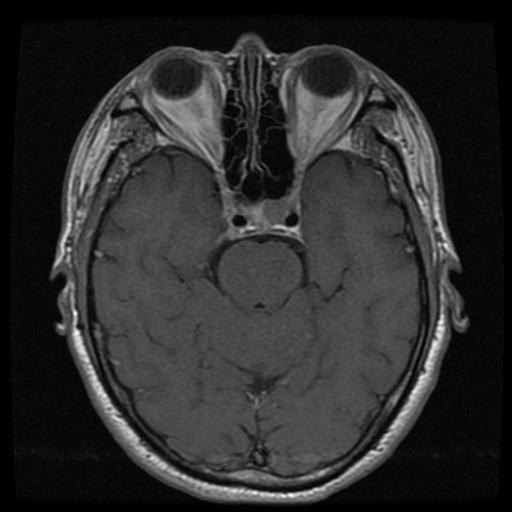
Label: pituitary